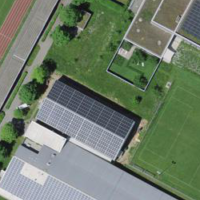
EUNIS habitat code: 53
Species observed at this site:
Primula veris